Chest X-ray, AP view. Patient: 36 years old, sex M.
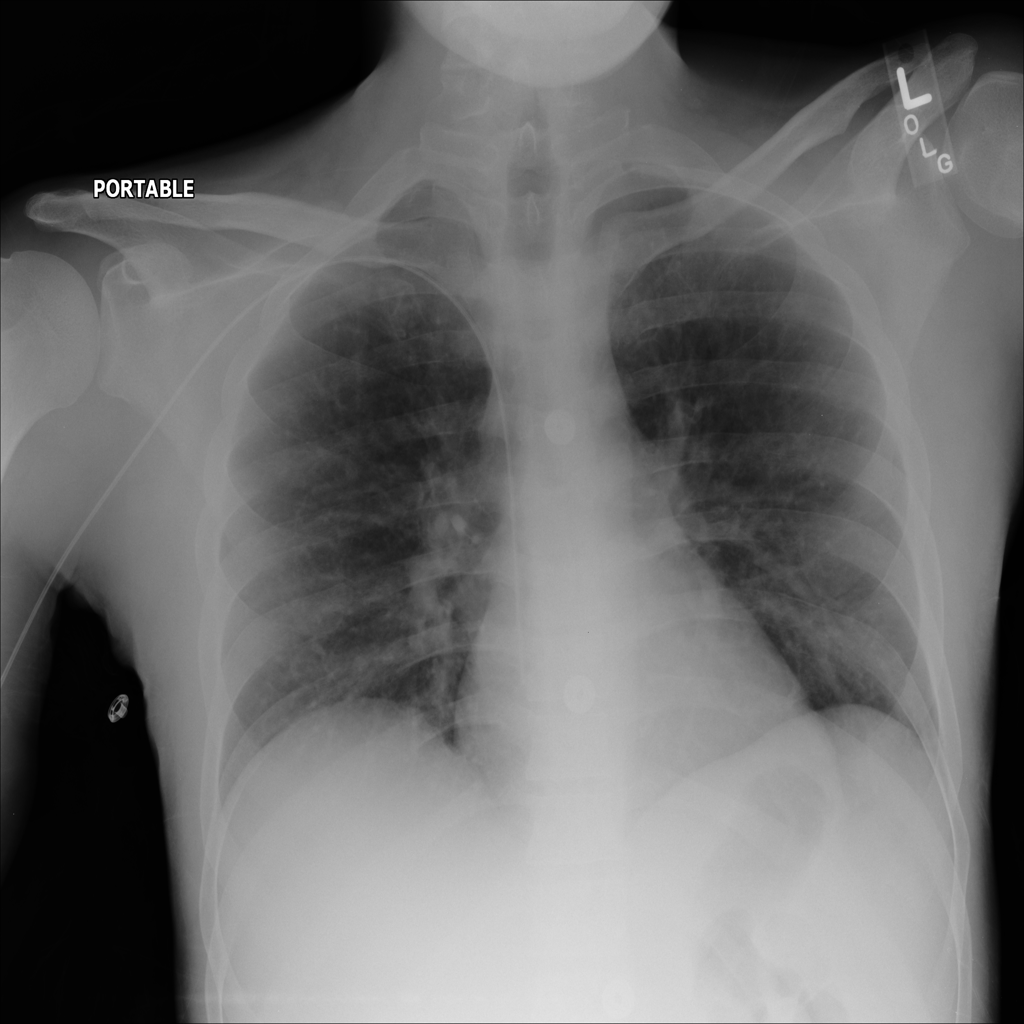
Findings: No Finding